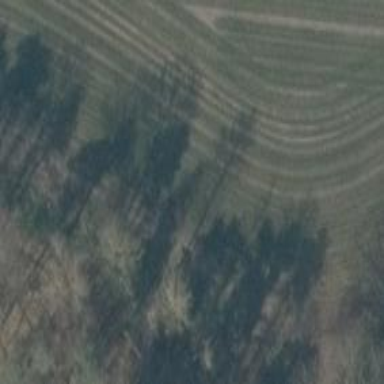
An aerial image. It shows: Hunting stand.